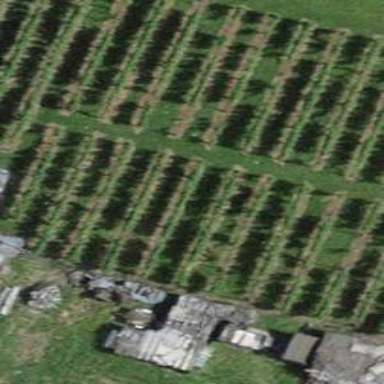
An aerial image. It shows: Vineyard growing grapes.